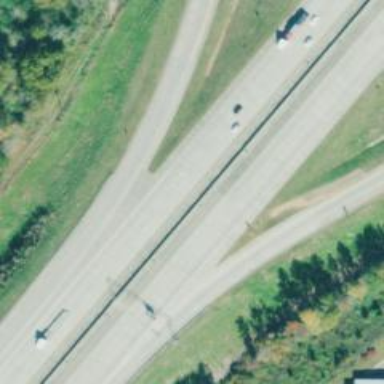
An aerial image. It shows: Motorway.